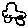
Label: car